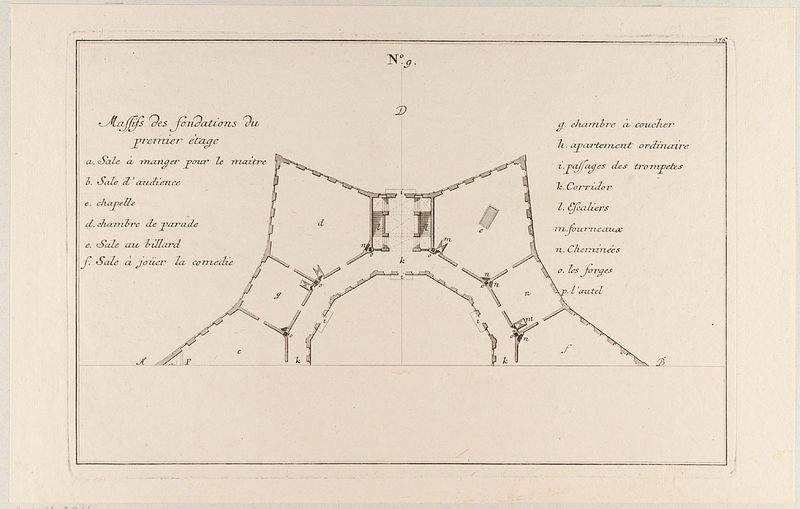
Titel: Grundriss einer Fortifikation/Bastion
Künstler: Martin Engelbrecht
Standort: Hamburg
Institution: Museum für Kunst und Gewerbe Hamburg
Schlagwörter: stadt, barock, papier, grafik, graphik, fotografie, photographie, druckgraphik, druckgrafik, radierung, entwurf, plan, grundriss, bastion, wehranlage, wasserzeichen, fortifikation, bollwerk, reproduktionen, barockzeit, barockzeitalter, druckerzeugnisse, architekturdarstellungen, gebäudes, ornamentstich, vorlageblätter